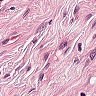
Metastatic tissue present: no